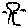
Label: tree